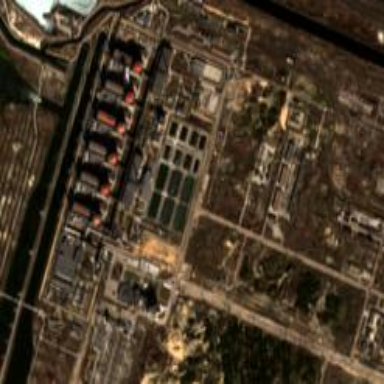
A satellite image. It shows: Industrial area featuring nuclear power plant.